Question: I wrote a little function in order to be able to "stick" the pixels of an image on top of another, but it somehow doesnt work: While the "shapes" of my "sticked" image is right, the colors are not.

The example flower is the first image, and as a second image I had a black trapezoid png. As you can see, there are multiple problems:
1. The colors are shown weirdly. Actually there are no colors, just greyscale, and some weird stripes as overlay.
2. Alpha values are not respected. The white part of the overlay image is transparent in the png.
Here is my code:
'''
void mergeMats(Mat mat1, Mat mat2, int x, int y){
//unsigned char * pixelPtr = (unsigned char *)mat2.data;
//unsigned char * pixelPtr2 = (unsigned char *)mat1.data;
//int cn = mat2.channels();
//int cn2 = mat2.channels();
//Scalar_<unsigned char> bgrPixel;
for (int i = 0; i < mat2.cols; i++){
for (int j = 0; j < mat2.rows; j++){
if (x + i < mat1.cols && y + j < mat1.rows){
Vec3b &intensity = mat1.at<Vec3b>(j+y, i+x);
Vec3b intensity2 = mat2.at<Vec3b>(j, i);
for (int k = 0; k < mat1.channels(); k++) {
intensity.val[k] = saturate_cast<uchar>(intensity2.val[k]);
}
//pixelPtr2[(i + x)*mat1.cols*cn2 + (j + y)*cn2 + 0] = pixelPtr[(i + x)*mat2.cols*cn + (j + y)*cn + 0];
//pixelPtr2[(i + x)*mat1.cols*cn2 + (j + y)*cn2 + 1] = pixelPtr[(i + x)*mat2.cols*cn + (j + y)*cn + 1];
//pixelPtr2[(i + x)*mat1.cols*cn2 + (j + y)*cn2 + 2] = pixelPtr[(i + x)*mat2.cols*cn + (j + y)*cn + 2];
}
}
}
}
'''
The commented code was another approach, but had the same results.
So, here are my questions:
1. How do I solve the 2 problems (1. the colors..., 2. alpha ...)
2. How is the pixel-array of any Mat-Object actually, well, organized? I guess it would be easier for me to manipulate those arrays if I knew whats in them.
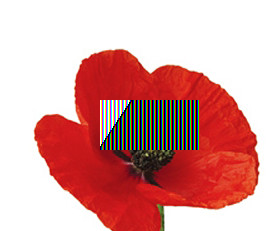
Answer: Because you are iterating 'mat2' with wrong type. Change 'Vec3b intensity2 = mat2.at<Vec3b>(j, i);' to:
'''
Vec4b intensity2 = mat2.at<Vec4b>(j, i);
'''
and the weird stripes are eliminated. And use 'intensity2[3]' to deal with the alpha channel.
---
Assume that you are reading the black trapezoid png file using '-1' flag:
'''
auto trapezoidImg = cv::imread("trapezoid.png", -1);
'''
where the '-1' <URL> specifies that alpha channel is read. Then 'trapezoidImg' is organized in the following format:
'''
[B, G, R, A, B, G, R, A, ......;
B, G, R, A, B, G, R, A, ......;
......
B, G, R, A, B, G, R, A, ......]
'''
You can print out 'trapezoidImg', for example using 'std::cout', to figure out this format.
If you read 'trapezoidImg' using 'at<Vec3b>', what you get in fact is , and this is where the weird stripes came from. Therefore, use 'at<Vec4b>' to read the (R, G, B, A) intensity correctly.
Next, you should define what to do with the alpha channel. You can mixing two Mat or override another, whatever. One simple method is to override 'mat1' only when the alpha channel in 'mat2' is large enough:
'''
cv::Vec3b &intensity = mat1.at<cv::Vec3b>(j + y, i + x);
cv::Vec4b intensity2 = mat2.at<cv::Vec4b>(j, i);
for (int k = 0; k < mat1.channels(); k++) {
if (intensity2.val[3] > 250){ //3 for alpha channel
intensity.val[k] = cv::saturate_cast<uchar>(intensity2.val[k]);
}
}
'''
This is enough to deal with your black trapezoid png with transparent background. Or further extend the rule by mixing two Mat:
'''
cv::Vec3b &intensity = mat1.at<cv::Vec3b>(j + y, i + x);
cv::Vec4b intensity2 = mat2.at<cv::Vec4b>(j, i);
auto alphaValue = cv::saturate_cast<uchar>(intensity2.val[3]);
auto alpha = alphaValue / 255.0;
for (int k = 0; k < 2; k++) { //BGR channels only
intensity.val[k] = cv::saturate_cast<uchar>(
intensity2.val[k] * alpha + intensity.val[k] * (1.0 - alpha));
}
'''